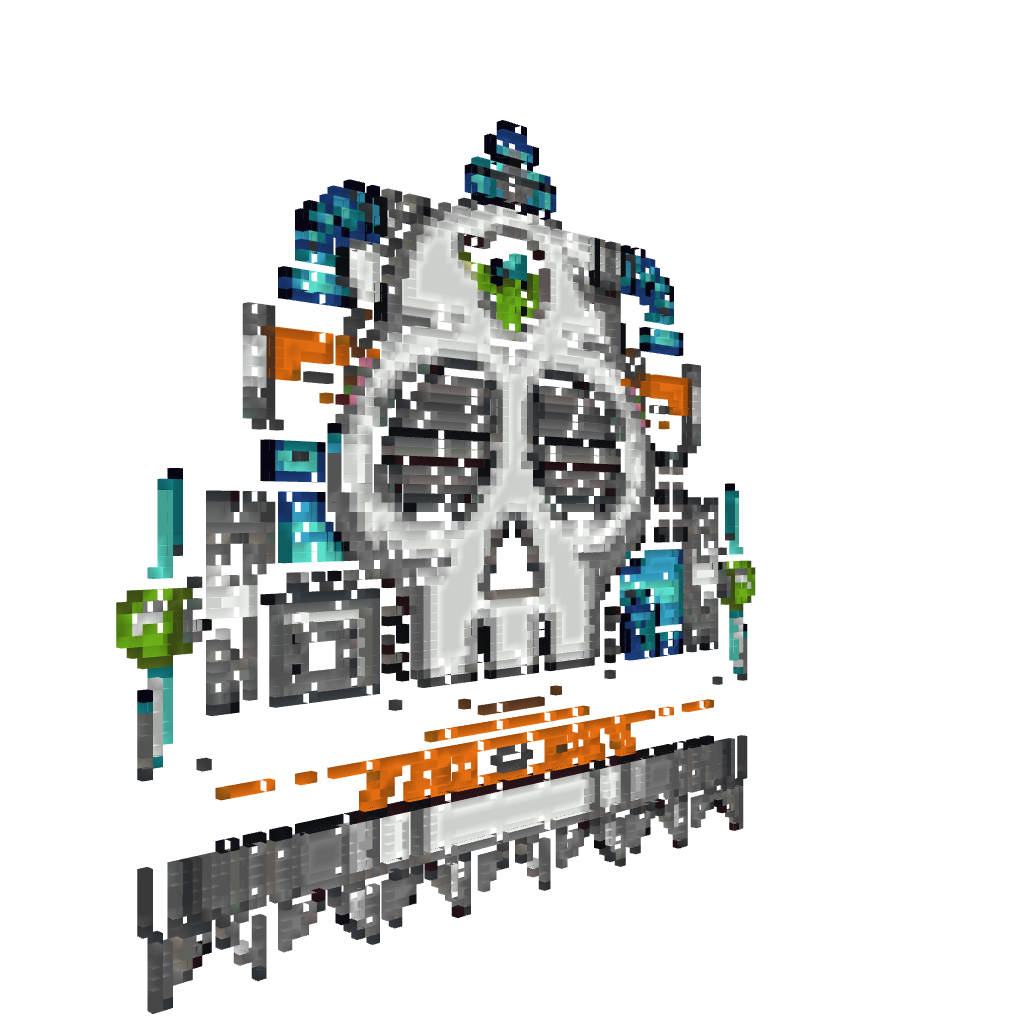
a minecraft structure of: Wily Machine #6 (ErnieCIII)